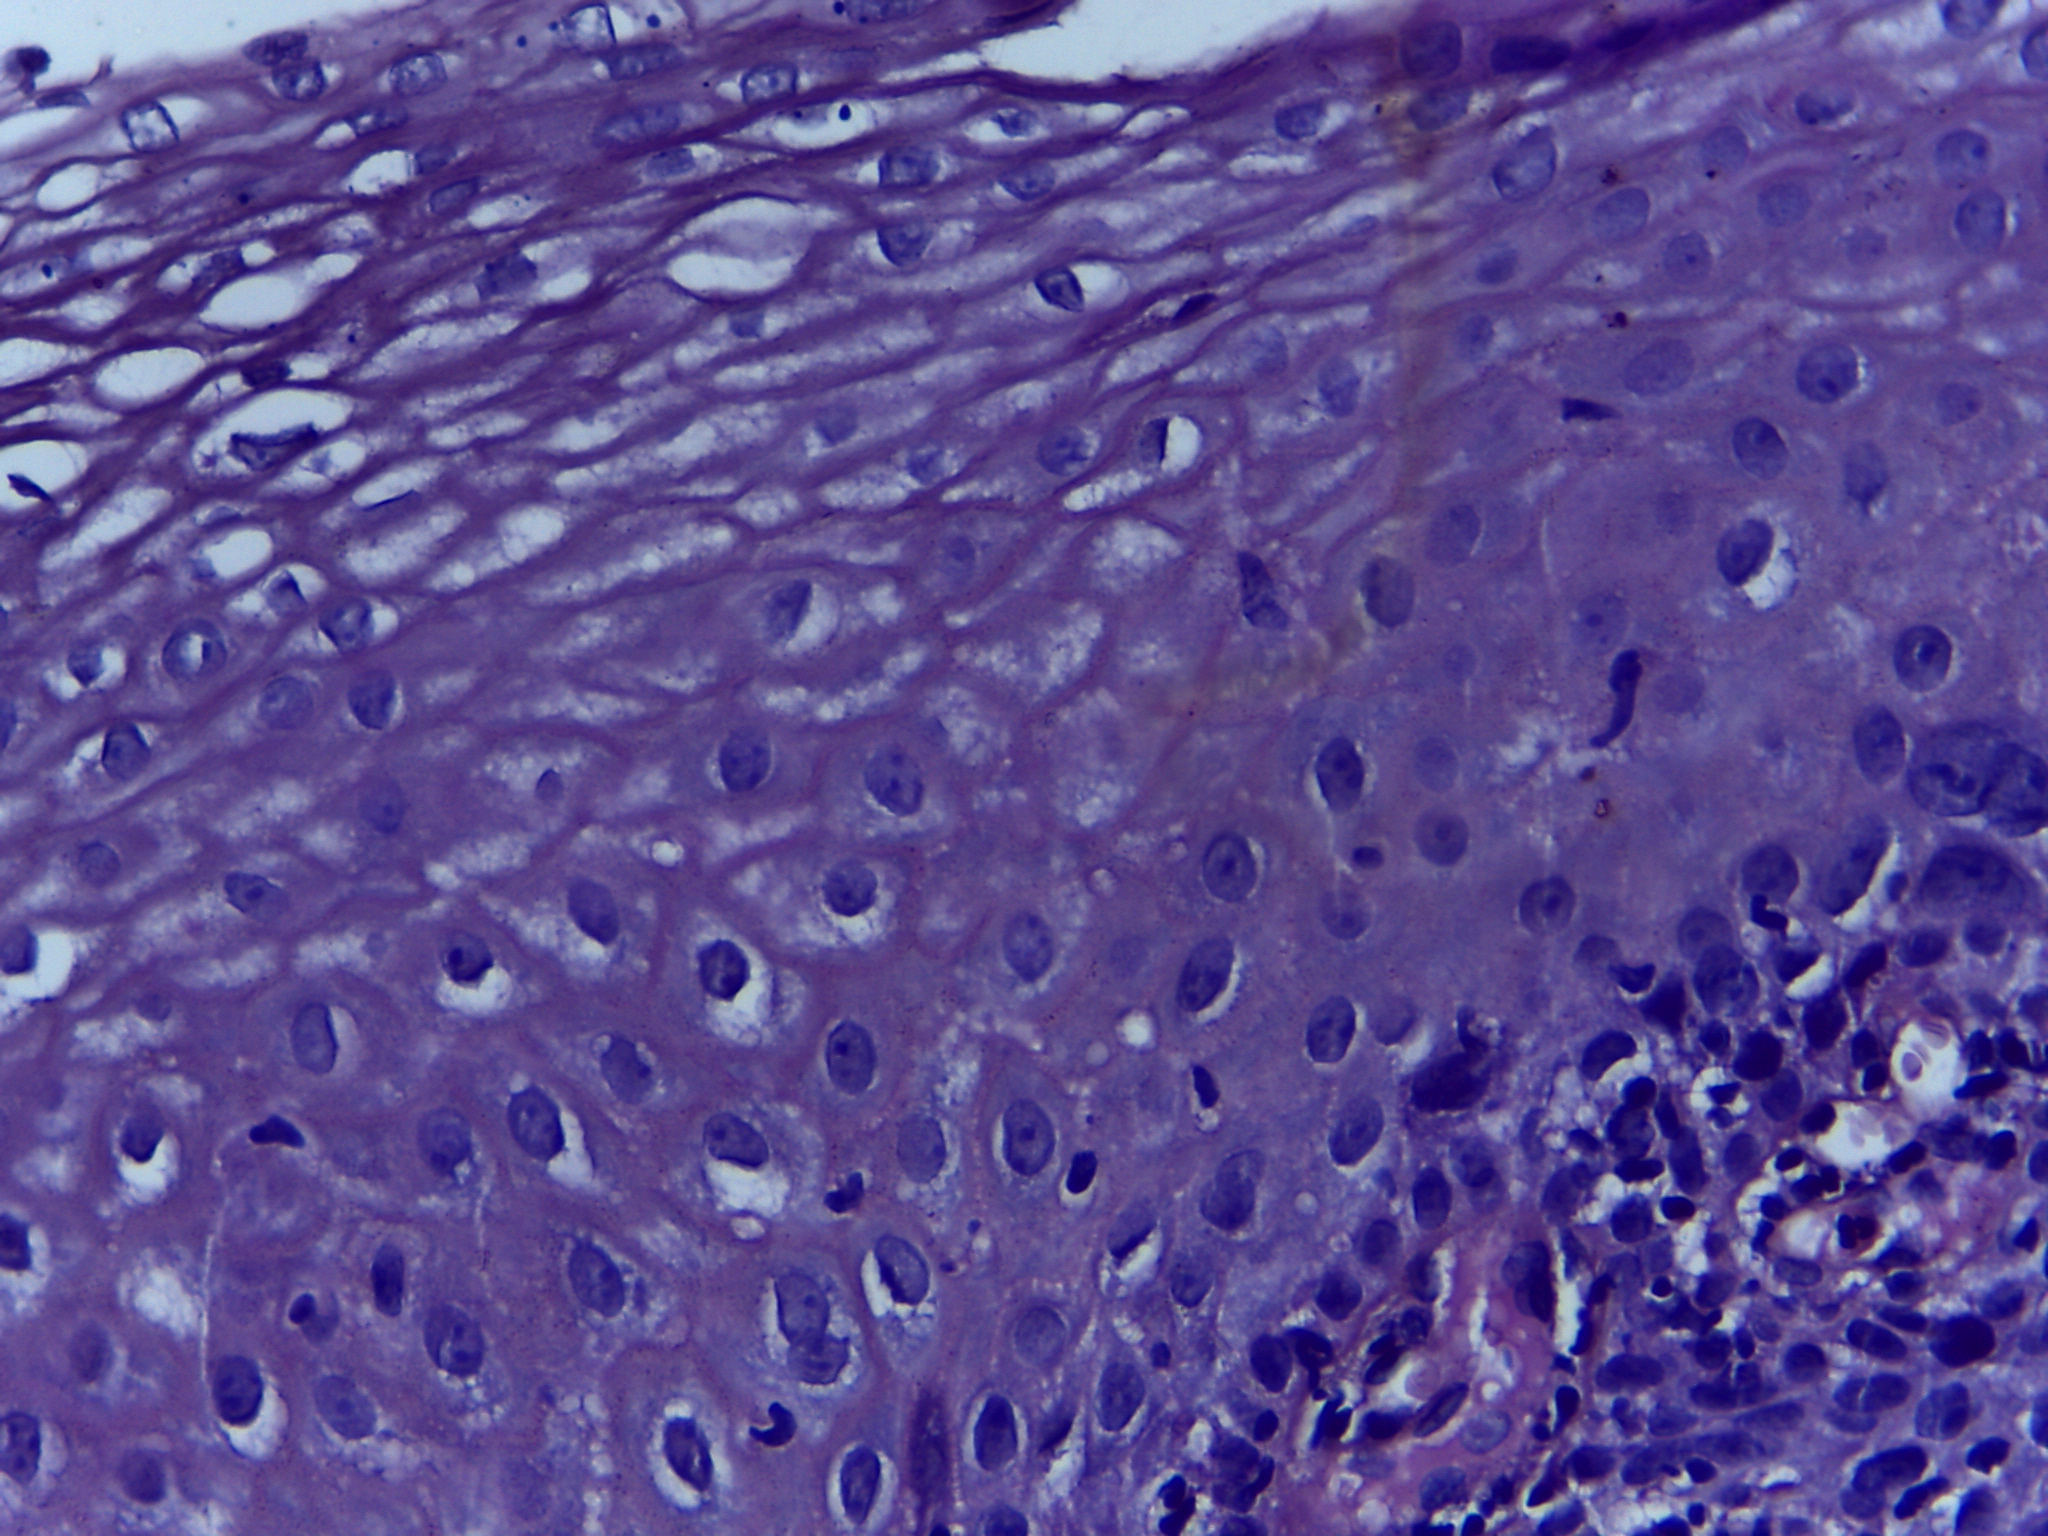
Diagnosis: OSCC